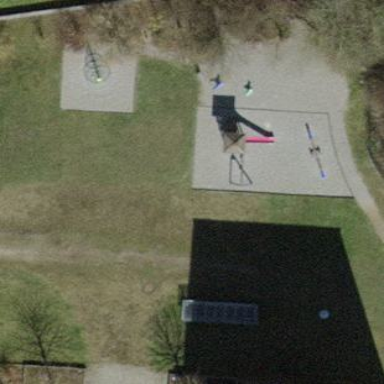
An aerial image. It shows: Playground area for leisure land.